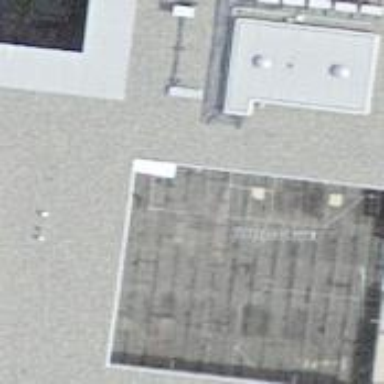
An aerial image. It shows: Industrial building.